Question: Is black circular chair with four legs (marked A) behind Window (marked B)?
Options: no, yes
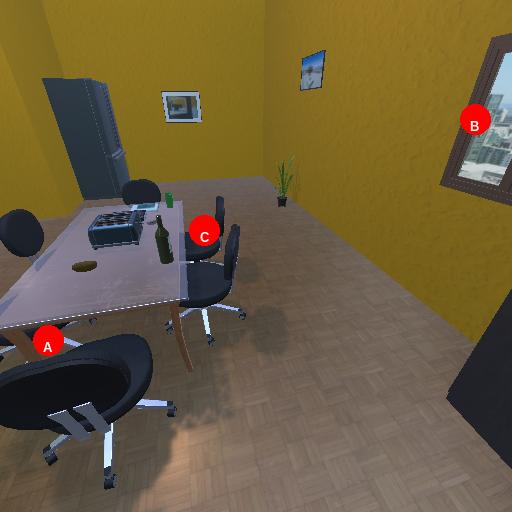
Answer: no